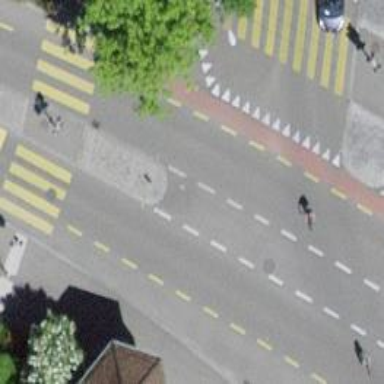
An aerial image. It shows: Bollard.